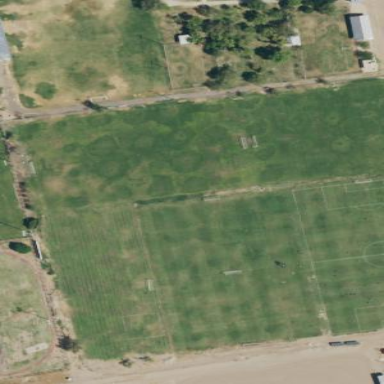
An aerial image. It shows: Soccer pitch for leisure land activities.